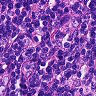
Metastatic tissue present: no